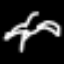
Label: palm tree